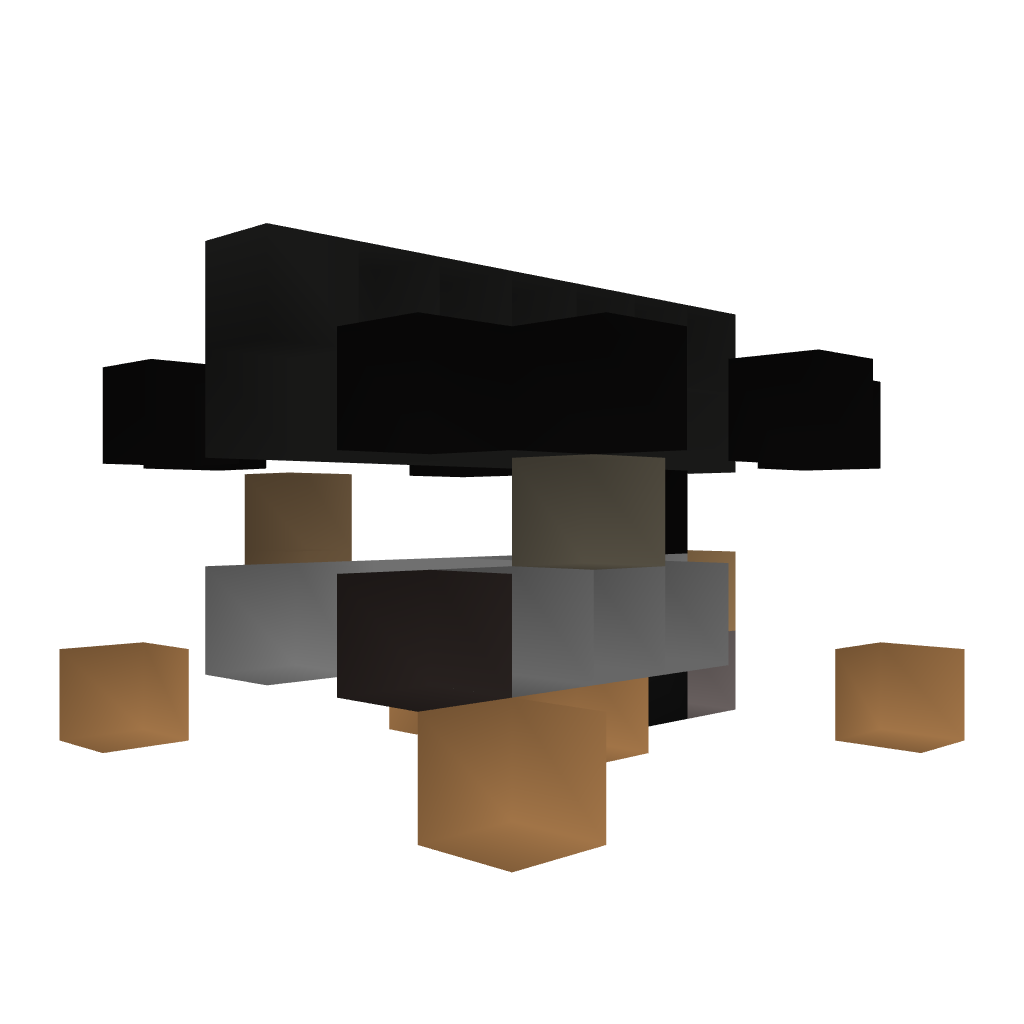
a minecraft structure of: Cake Cafe